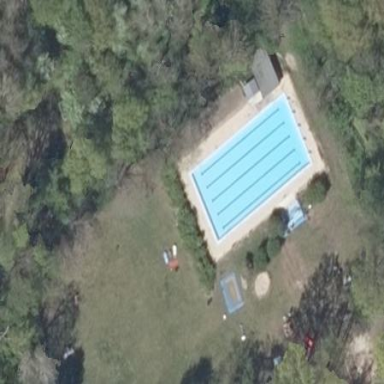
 perfect for swimming and other water activities."